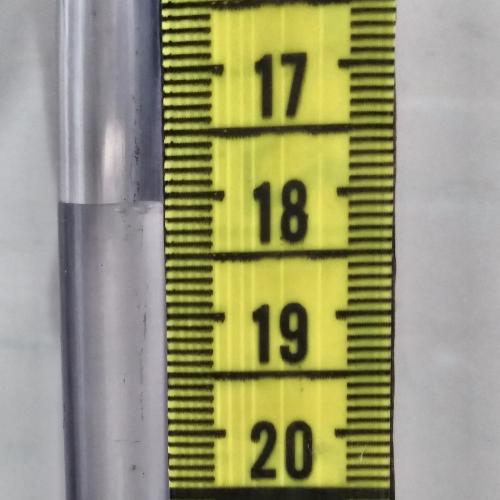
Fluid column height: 18.1 cm